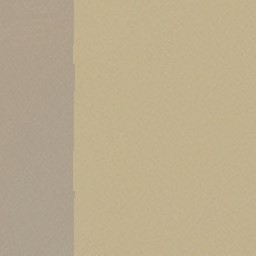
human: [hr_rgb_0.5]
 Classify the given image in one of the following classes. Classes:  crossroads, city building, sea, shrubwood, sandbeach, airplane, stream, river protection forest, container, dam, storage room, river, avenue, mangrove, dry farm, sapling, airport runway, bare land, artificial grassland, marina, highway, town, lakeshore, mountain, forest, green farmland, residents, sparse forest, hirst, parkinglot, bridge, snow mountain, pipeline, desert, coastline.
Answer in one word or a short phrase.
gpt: desert